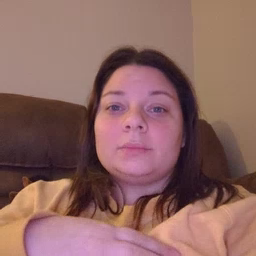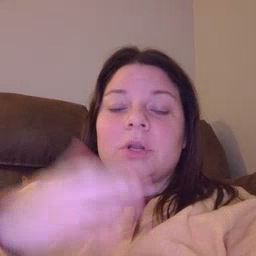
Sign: noisy